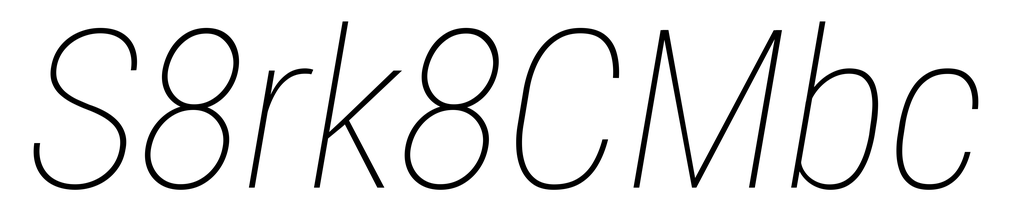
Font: Roboto-Italic_Condensed_Thin_Italic